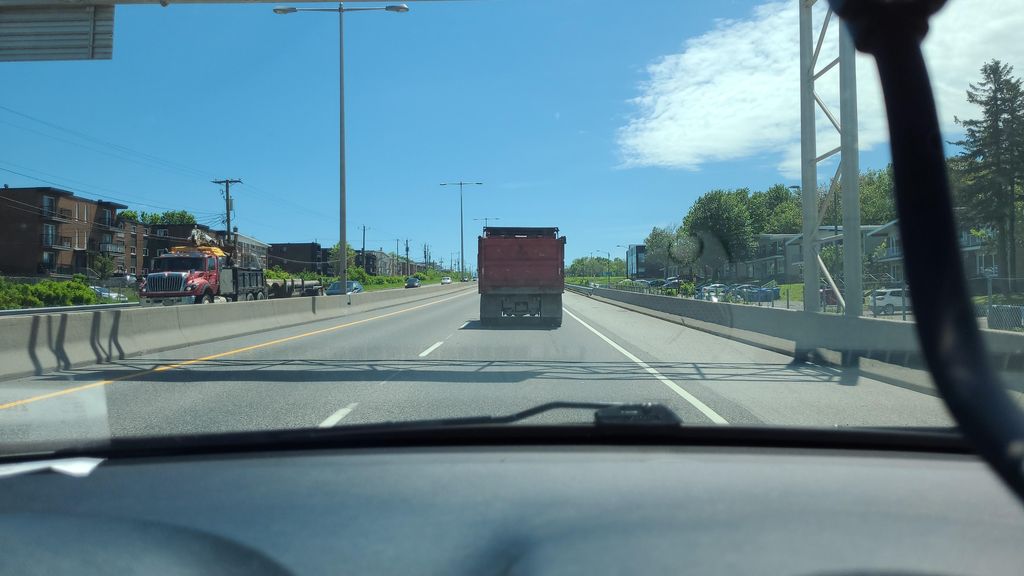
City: quebec_city